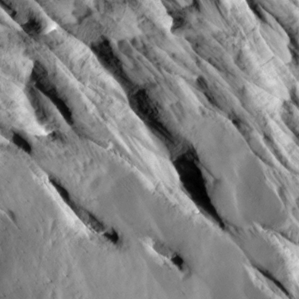
Label: non_frost